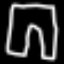
Label: pants